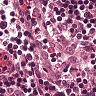
Metastatic tissue present: no